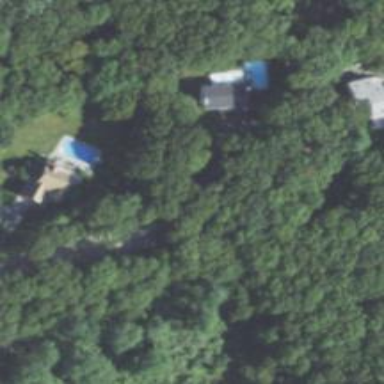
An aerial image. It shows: Driveway.